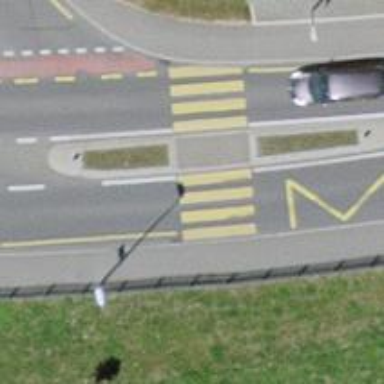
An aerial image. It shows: Kerb barrier.